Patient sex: M
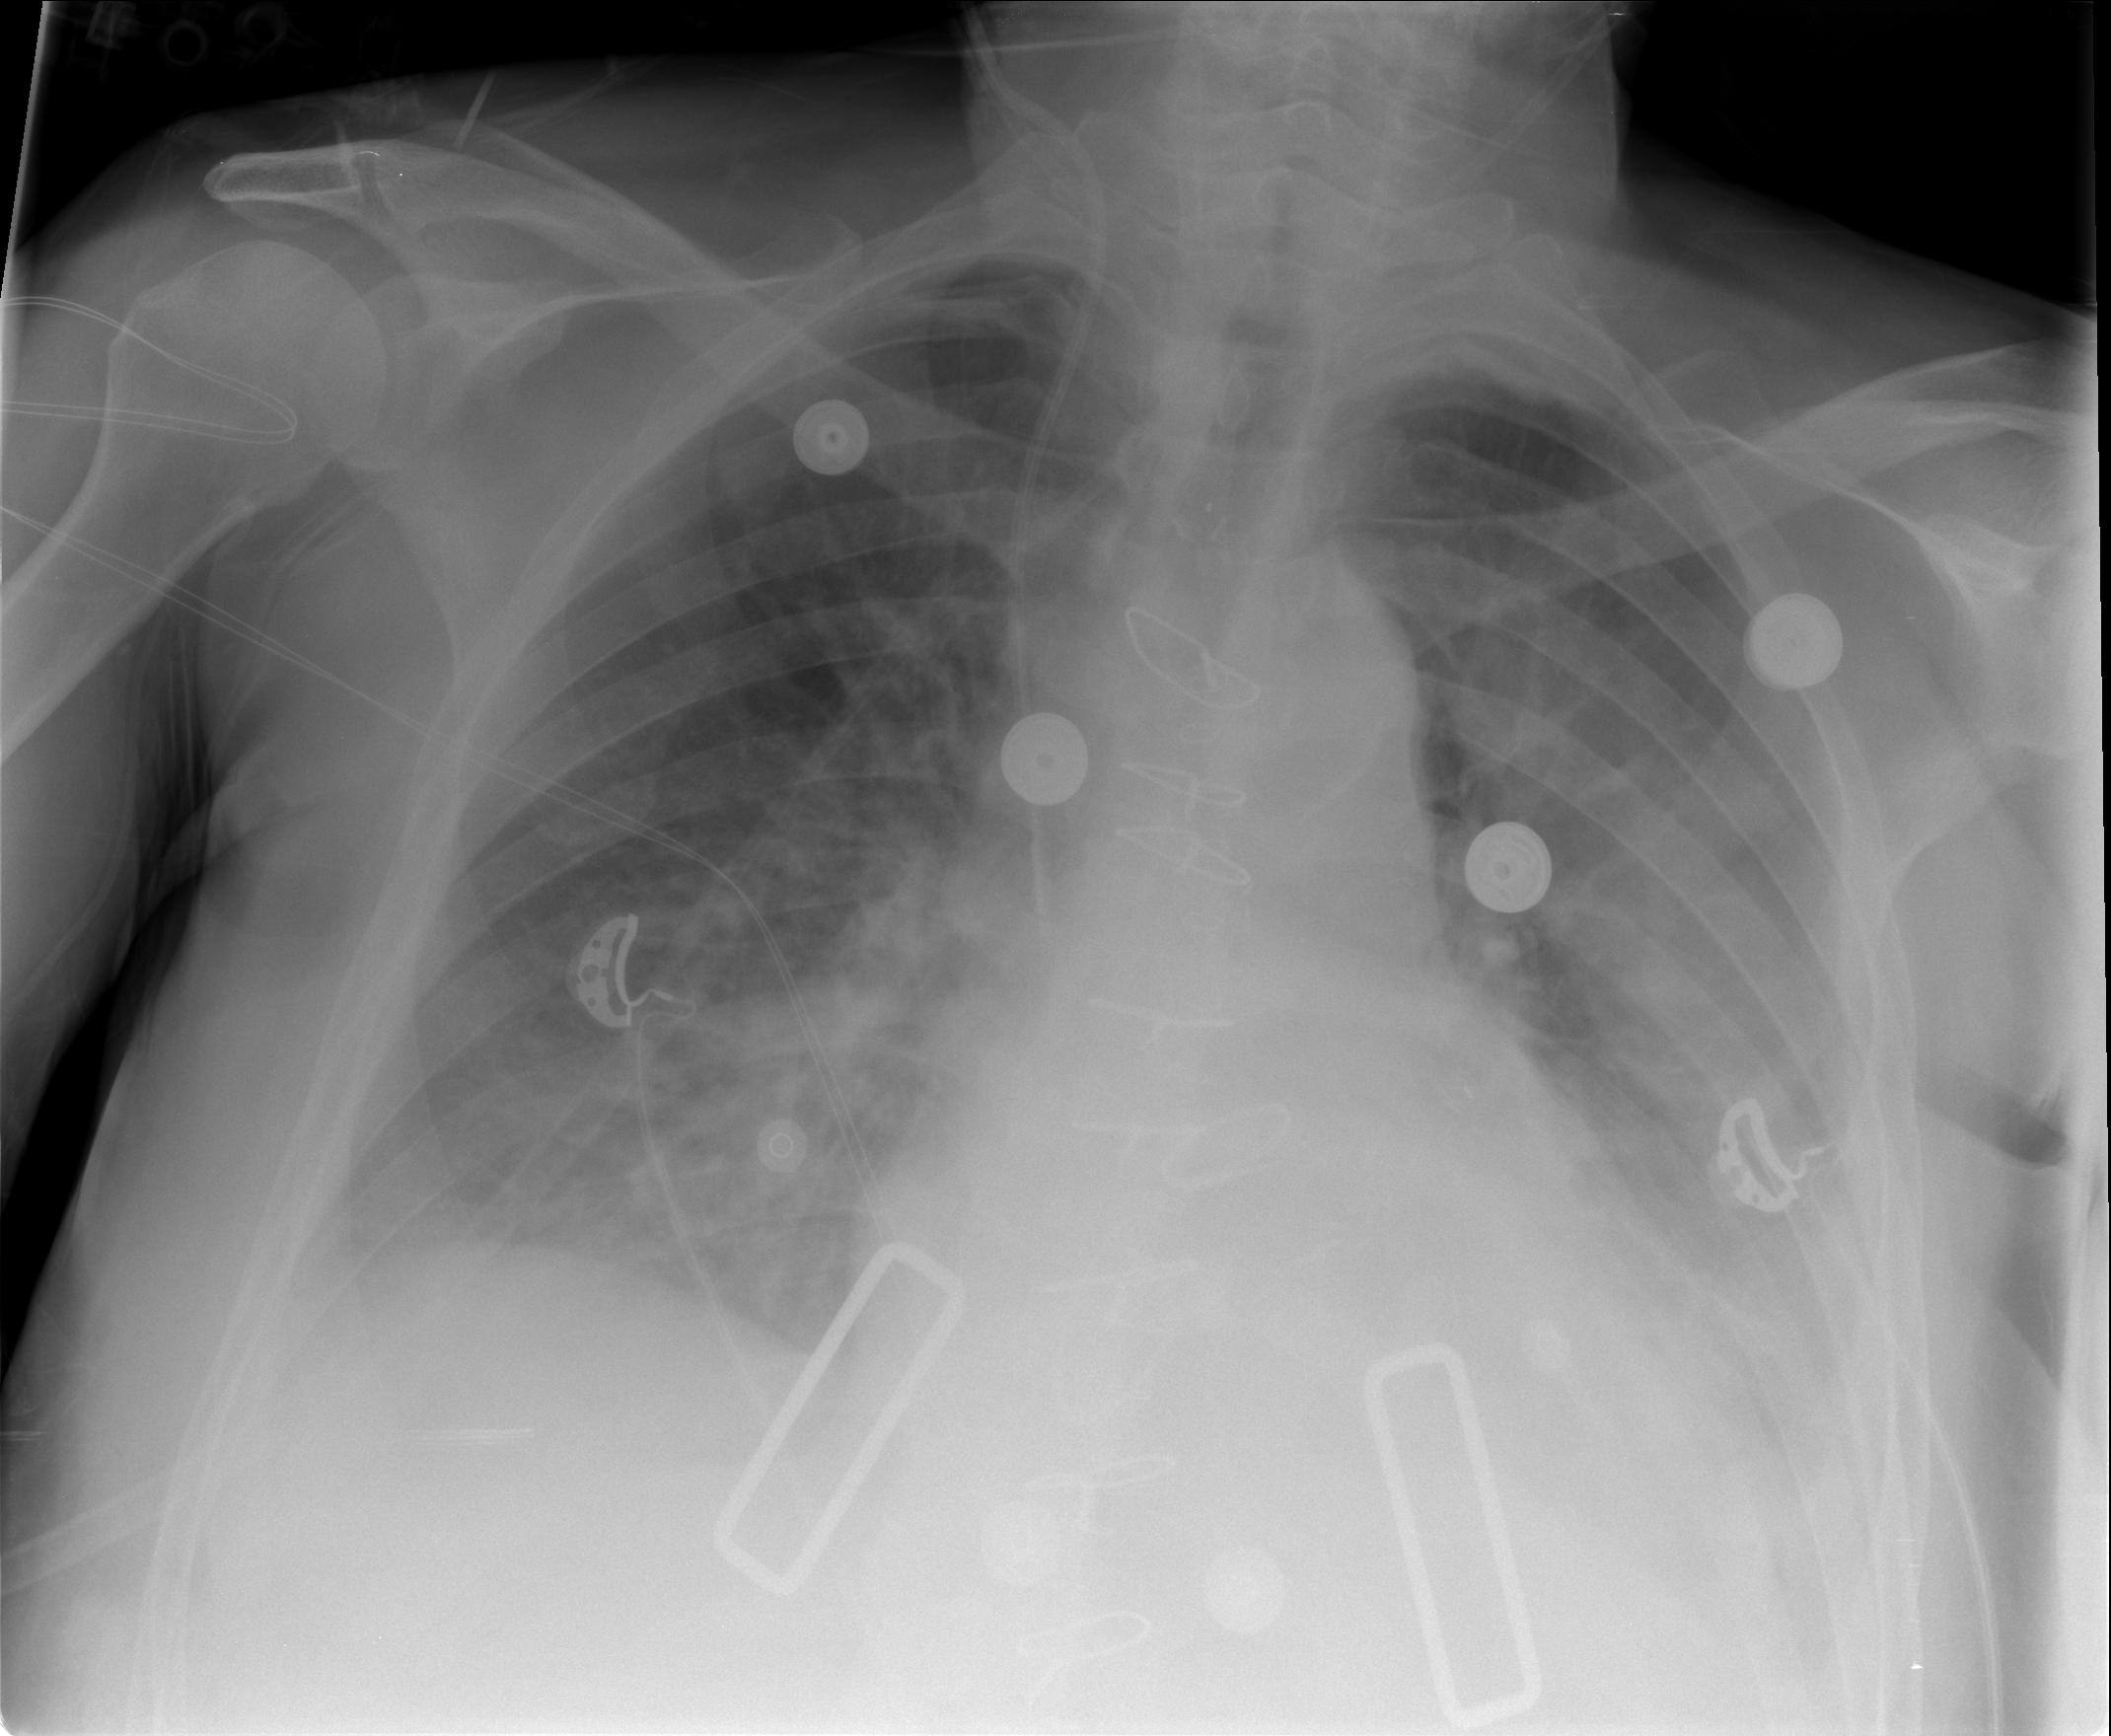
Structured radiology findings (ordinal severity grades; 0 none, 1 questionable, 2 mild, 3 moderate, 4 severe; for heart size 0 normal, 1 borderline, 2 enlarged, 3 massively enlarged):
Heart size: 0
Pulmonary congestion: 2
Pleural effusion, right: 2
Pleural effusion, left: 2
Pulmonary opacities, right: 2
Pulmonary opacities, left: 2
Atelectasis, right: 2
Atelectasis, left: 2